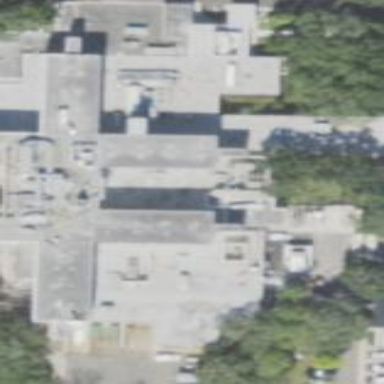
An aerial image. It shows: Hospital building.